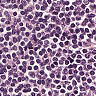
Metastatic tissue present: no